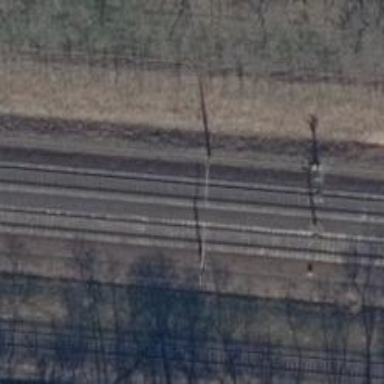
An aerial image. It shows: Milestone along the railway with catenary mast.